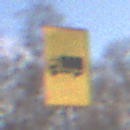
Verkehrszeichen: KFZZulaessigeGesamtmasse3Komma5TOhnePfeilsymbol
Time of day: MorningAfternoon
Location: Outdoor (Nature)
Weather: PartlyCloudy
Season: Winter
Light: Natural